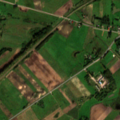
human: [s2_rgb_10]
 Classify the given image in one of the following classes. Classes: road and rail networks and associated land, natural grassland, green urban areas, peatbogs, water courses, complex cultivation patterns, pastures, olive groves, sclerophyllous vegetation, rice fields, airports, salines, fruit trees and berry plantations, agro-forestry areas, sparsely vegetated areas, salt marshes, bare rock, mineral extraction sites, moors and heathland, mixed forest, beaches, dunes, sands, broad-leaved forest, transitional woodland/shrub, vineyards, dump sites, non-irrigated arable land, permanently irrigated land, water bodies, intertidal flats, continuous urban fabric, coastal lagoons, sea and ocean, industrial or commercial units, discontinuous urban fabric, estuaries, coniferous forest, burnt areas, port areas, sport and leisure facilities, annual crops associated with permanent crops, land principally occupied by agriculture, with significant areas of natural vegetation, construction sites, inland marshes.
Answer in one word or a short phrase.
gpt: non-irrigated arable land, complex cultivation patterns